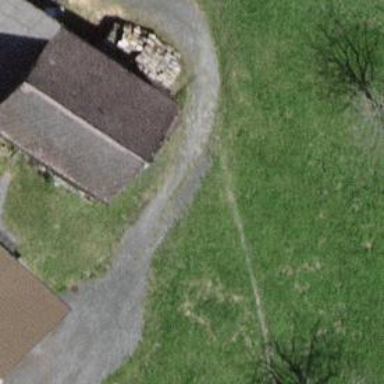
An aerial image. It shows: Grassy path.